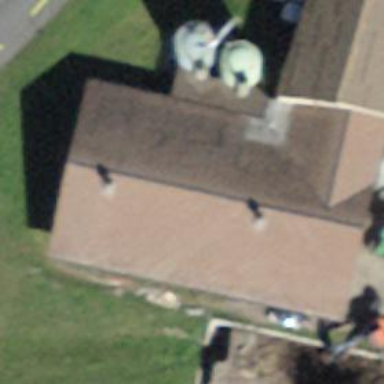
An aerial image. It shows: Gabled roof on farm auxiliary building.